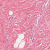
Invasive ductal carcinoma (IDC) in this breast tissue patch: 0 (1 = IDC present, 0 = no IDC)